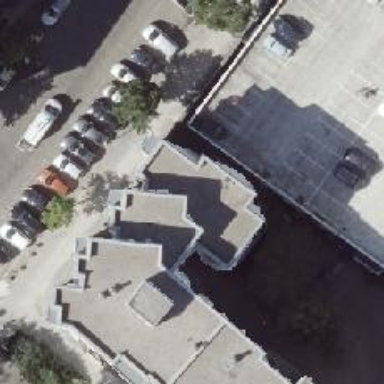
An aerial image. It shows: Apartments building with light gray roof color.